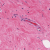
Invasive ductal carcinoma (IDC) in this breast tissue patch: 0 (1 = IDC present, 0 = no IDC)